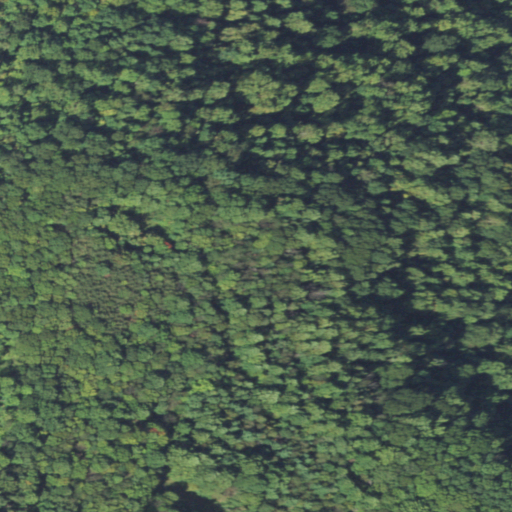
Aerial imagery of mountain in Pennsylvania named Coleman Hill containing mixed forest, deciduous forest, and open development